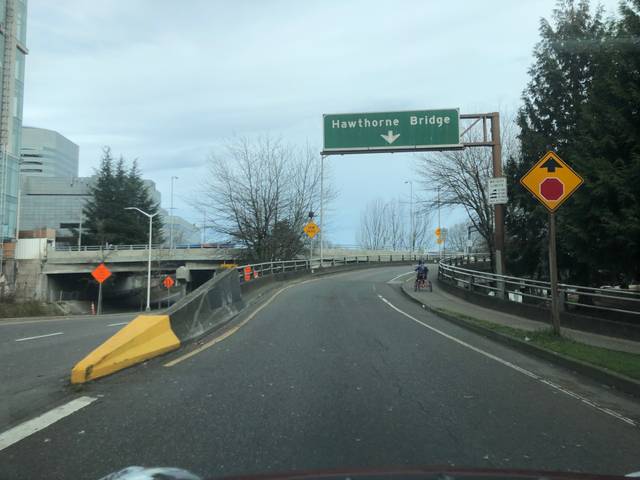
Region: United States
Coordinates: 45.513, -122.675